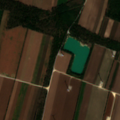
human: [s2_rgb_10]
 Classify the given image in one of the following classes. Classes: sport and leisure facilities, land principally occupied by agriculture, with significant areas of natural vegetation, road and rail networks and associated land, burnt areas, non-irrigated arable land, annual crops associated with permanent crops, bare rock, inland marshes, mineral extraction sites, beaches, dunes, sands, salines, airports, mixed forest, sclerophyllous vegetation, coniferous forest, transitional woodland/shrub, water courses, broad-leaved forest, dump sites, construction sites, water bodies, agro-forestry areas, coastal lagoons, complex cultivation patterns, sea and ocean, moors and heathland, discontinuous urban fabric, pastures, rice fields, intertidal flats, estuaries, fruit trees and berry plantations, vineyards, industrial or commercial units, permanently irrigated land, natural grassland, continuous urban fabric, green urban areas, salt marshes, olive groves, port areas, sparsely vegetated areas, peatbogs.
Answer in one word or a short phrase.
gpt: non-irrigated arable land, mixed forest